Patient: sex F, age 70
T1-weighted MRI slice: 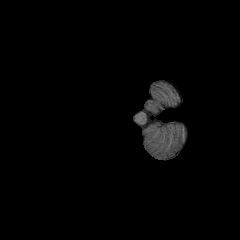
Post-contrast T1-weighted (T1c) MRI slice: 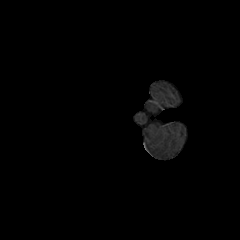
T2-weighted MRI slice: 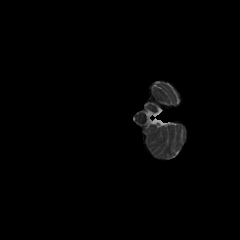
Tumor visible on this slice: no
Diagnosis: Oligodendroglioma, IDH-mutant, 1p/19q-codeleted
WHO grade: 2